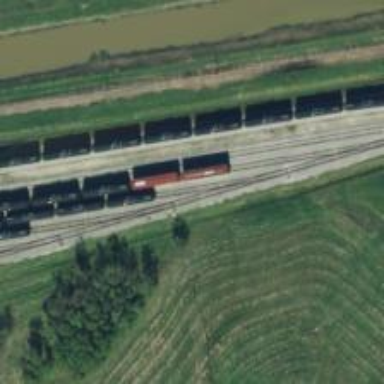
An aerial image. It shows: Railway spur service.